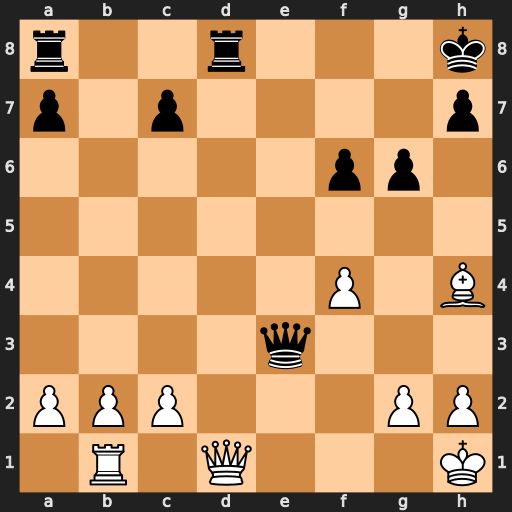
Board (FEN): r2r3k/p1p4p/5pp1/8/5P1B/4q3/PPP3PP/1R1Q3K
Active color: w
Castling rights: -
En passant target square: -
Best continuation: Bxf6+ Kg8 Bxd8